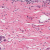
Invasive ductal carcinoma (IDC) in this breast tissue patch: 0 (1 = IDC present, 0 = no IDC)